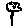
Label: flower